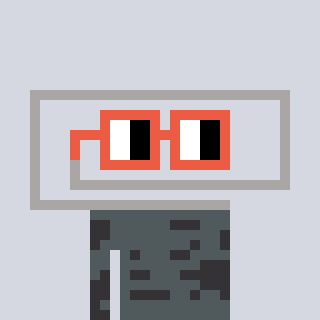
a pixel art character with square orange glasses, a paperclip-shaped head and a grayscale-colored body on a cool background